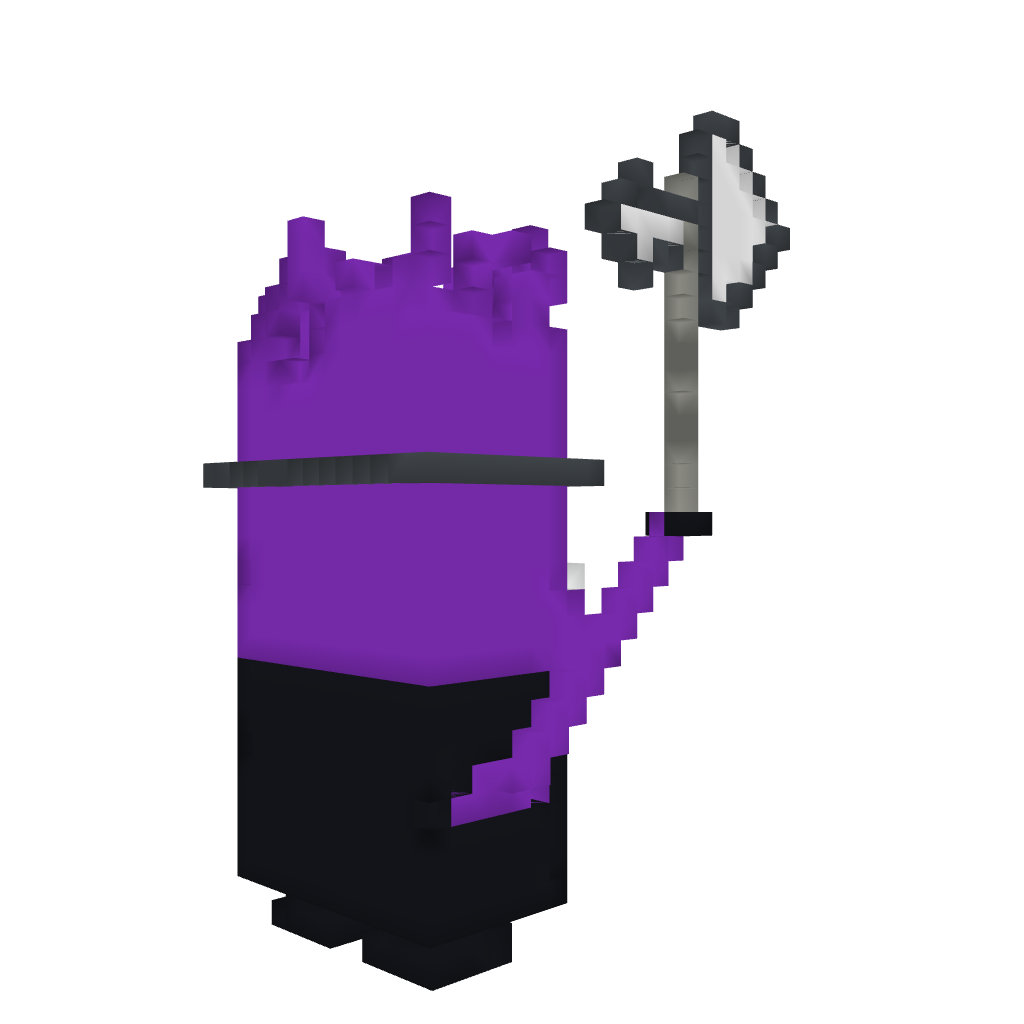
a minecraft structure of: Mutant Minion from Despicable Me 2